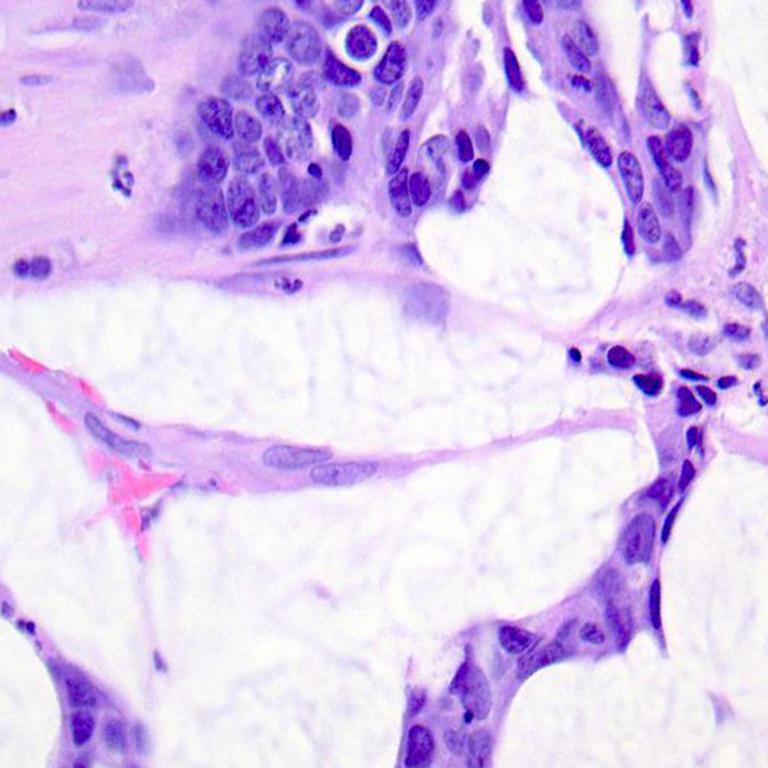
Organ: colon
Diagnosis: adenocarcinomas